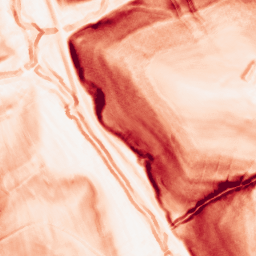
Category: morphological
Decomposition family: morphological_gradient
Decomposition parameters: size: 3
shape: diamond
Upsampling method: bspline
Upsampling parameters: scale: 8
Upsampling scale: 8